Field crop: maize
Growth stage: 2
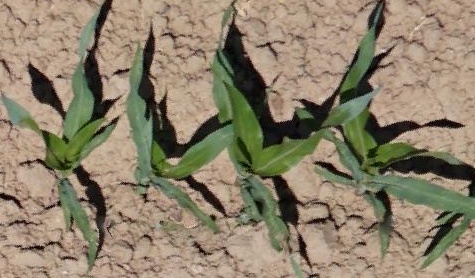
Species: maize